Field crop: tomato
Growth stage: 2
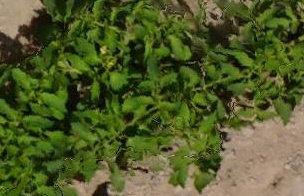
Species: tomato